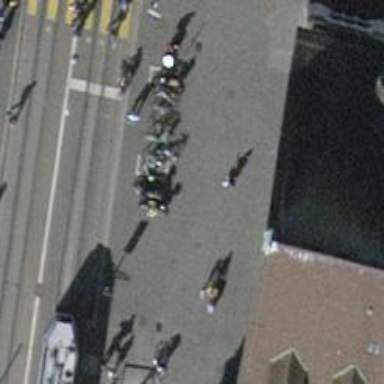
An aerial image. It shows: Bicycle repair station.